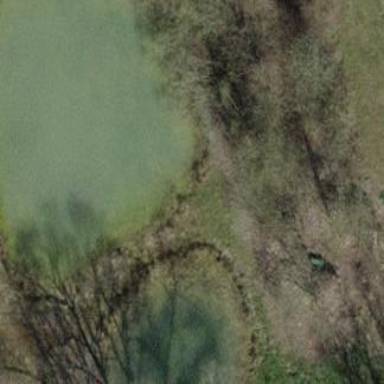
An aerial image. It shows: Serene pond surrounded by nature.